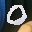
Label: 0